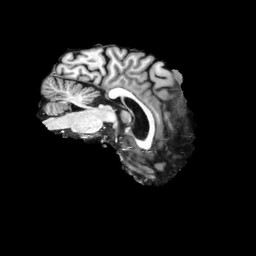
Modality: T1w
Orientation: sagittal
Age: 53
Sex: male
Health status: ill